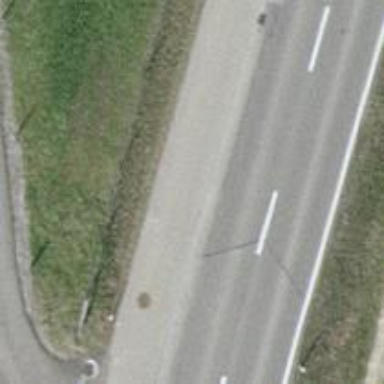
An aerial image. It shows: Asphalt sidewalk path.